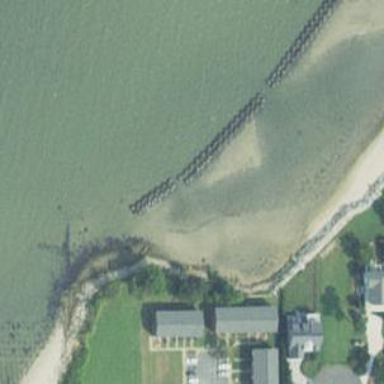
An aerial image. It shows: Breakwater structure.